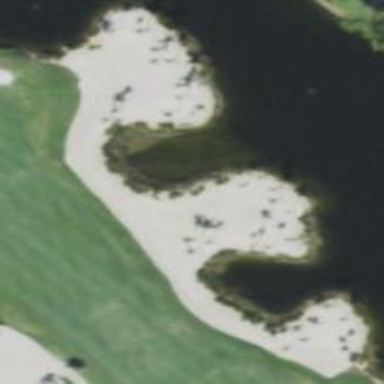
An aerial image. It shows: Sandy area is golf bunker.